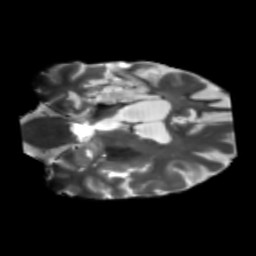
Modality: T2w
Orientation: coronal
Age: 58
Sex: male
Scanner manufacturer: siemens
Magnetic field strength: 3 T
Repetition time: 5.25 s
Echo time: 0.08 s